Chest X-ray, AP view. Patient: 16 years old, sex M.
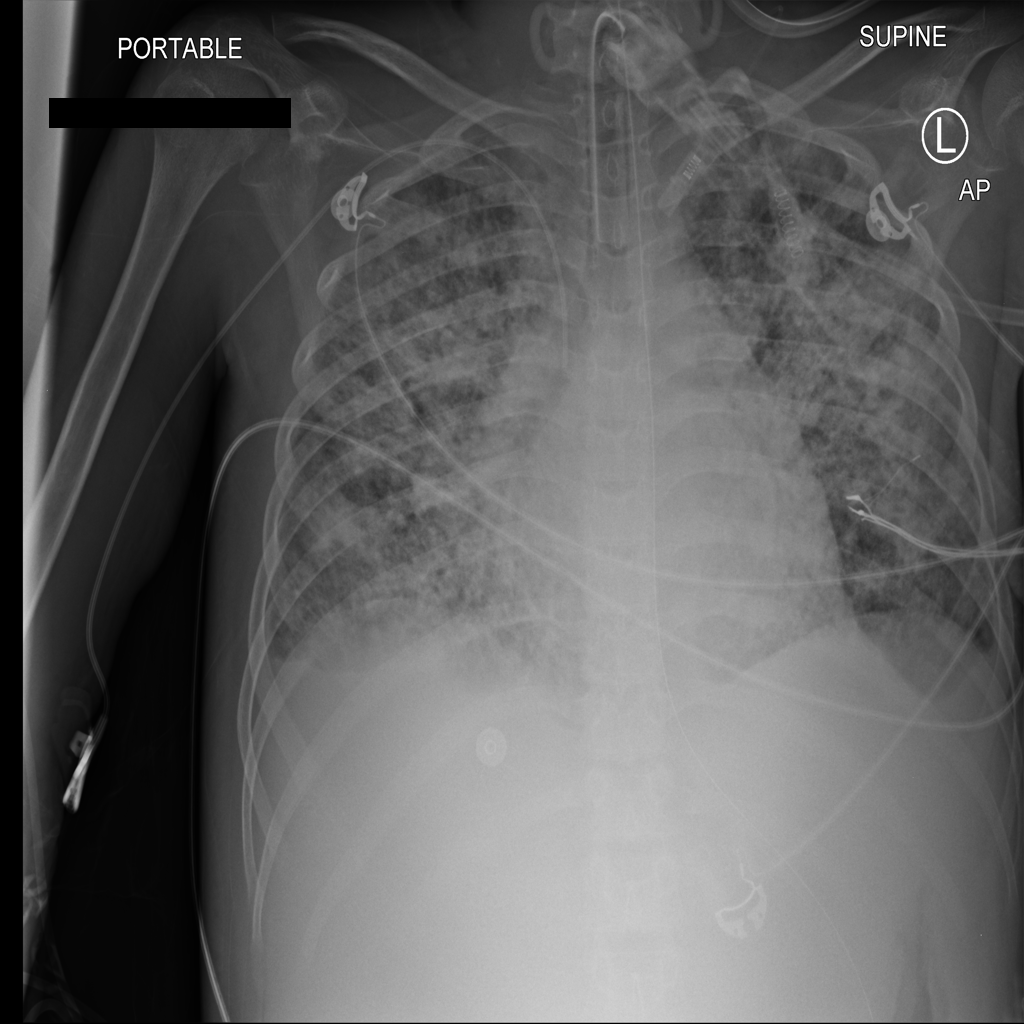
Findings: No Finding